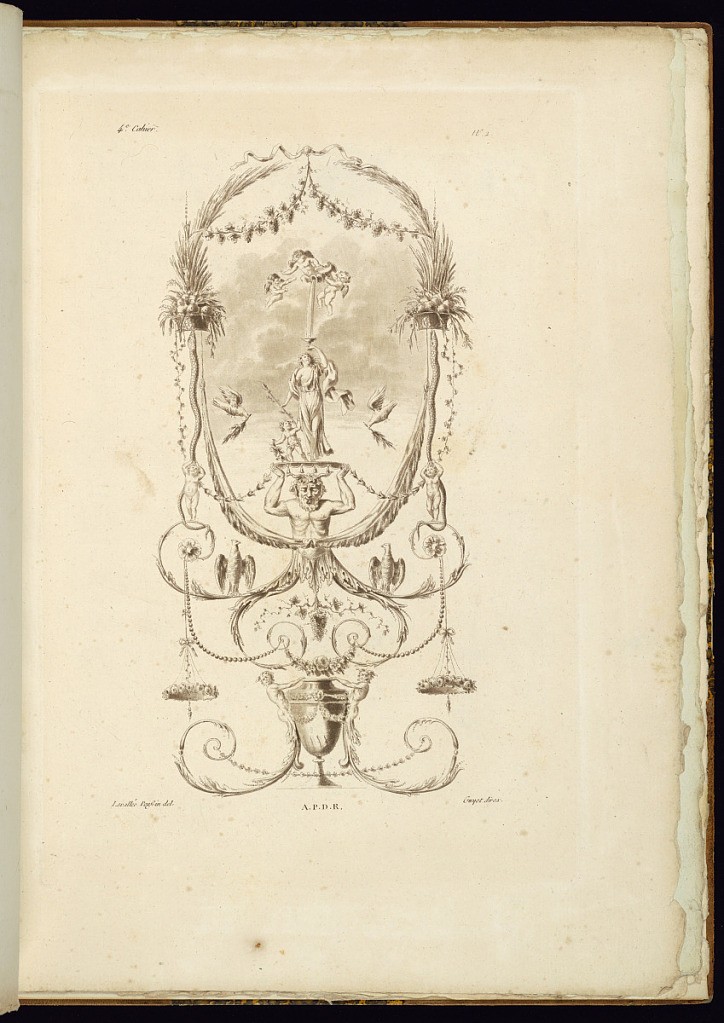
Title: Arabesque Ornament Design
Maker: Etienne de Lavallée, French, 1735 – 1802
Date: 1788
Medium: Aquatint and etching on laid paper
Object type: Print
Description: Arabesque ornament design featuring putti, a female figure, herms, snakes, baskets of flowers, garlands of grapes and vine leaves, fleurons, drapery, birds, a vase, rosettes, flowers and scrolling acanthus leaf motifs. The plate is numbered and signed.